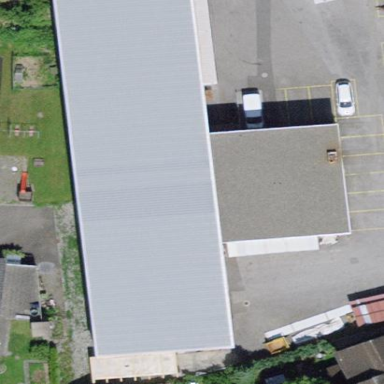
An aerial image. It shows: Industrial building.